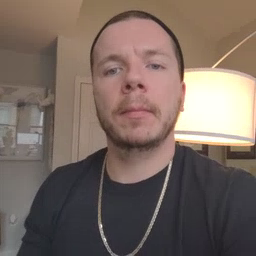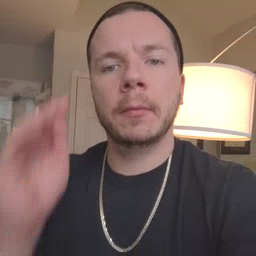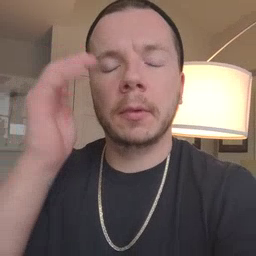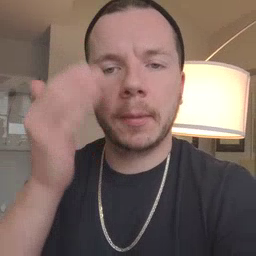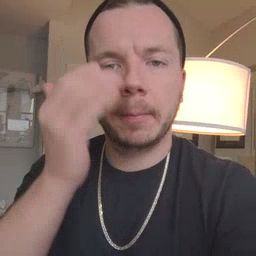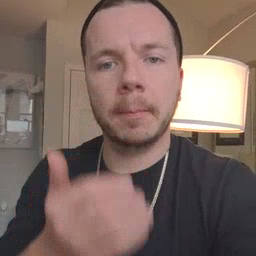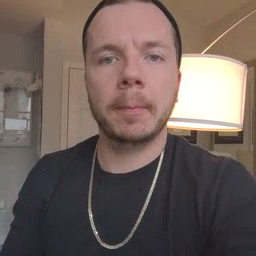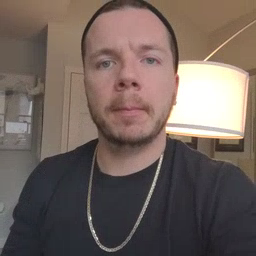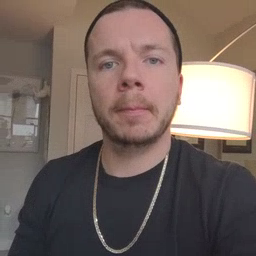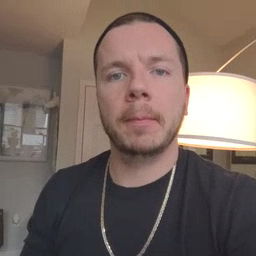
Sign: sleepy